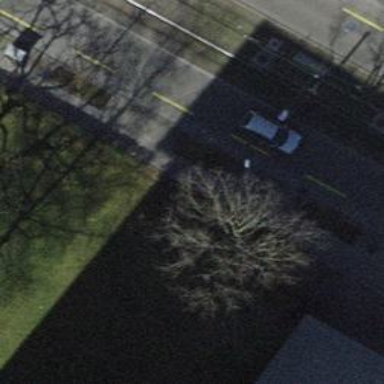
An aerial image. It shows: Avenue of trees.